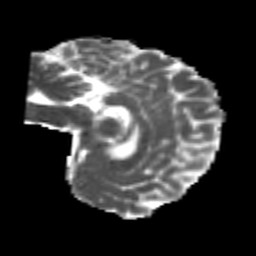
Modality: MD
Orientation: sagittal
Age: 21
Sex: female
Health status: healthy
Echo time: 0.074 s